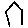
Label: hexagon